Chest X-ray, AP view. Patient: 40 years old, sex F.
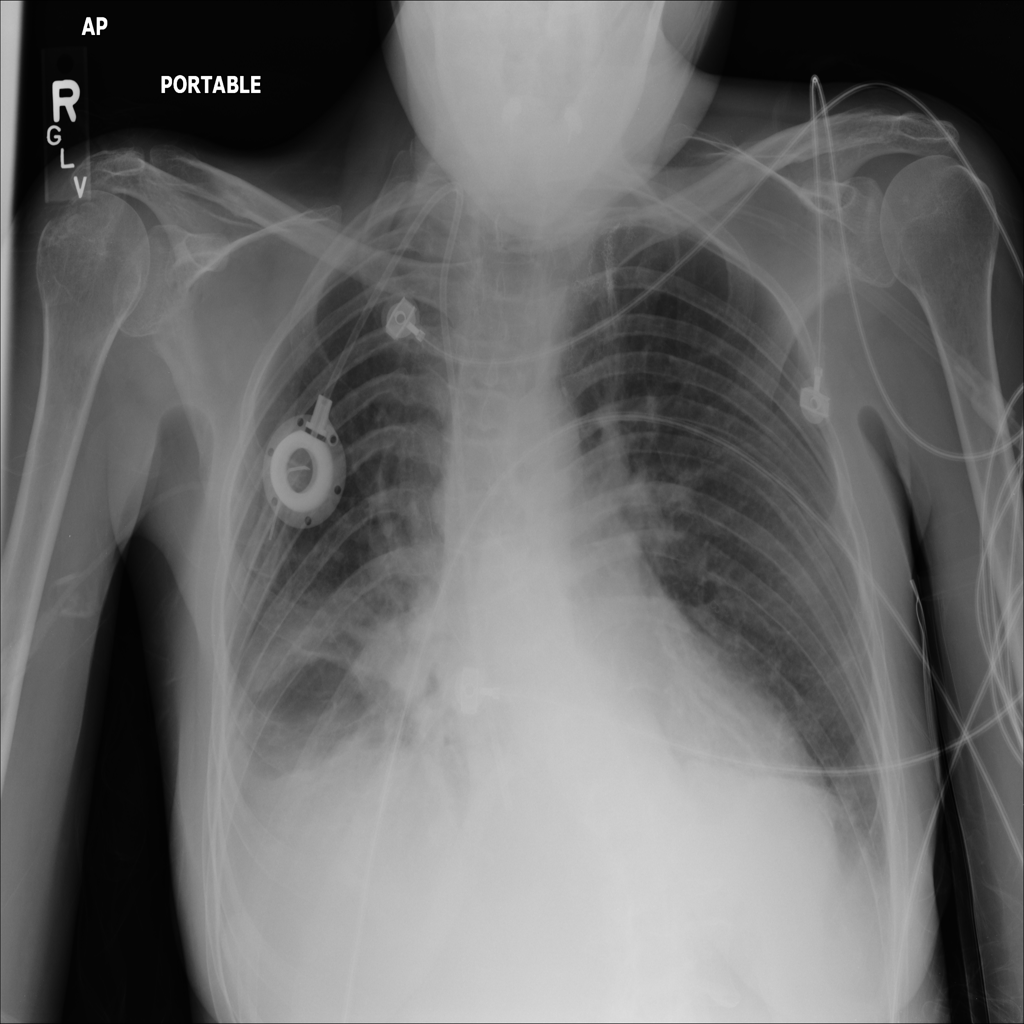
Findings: Atelectasis